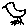
Label: bird